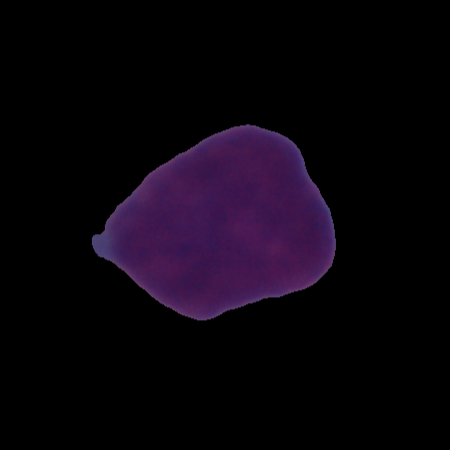
Label: cancer